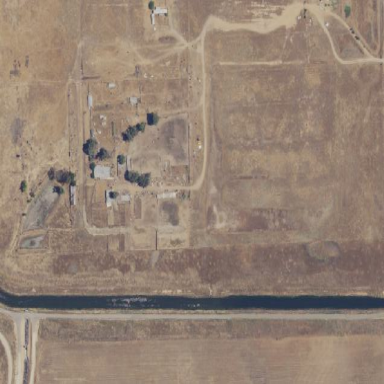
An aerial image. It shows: Vacant or disturbed farmyard.